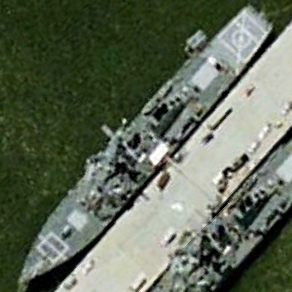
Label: destroyer